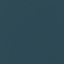
Label: SeaLake